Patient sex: M
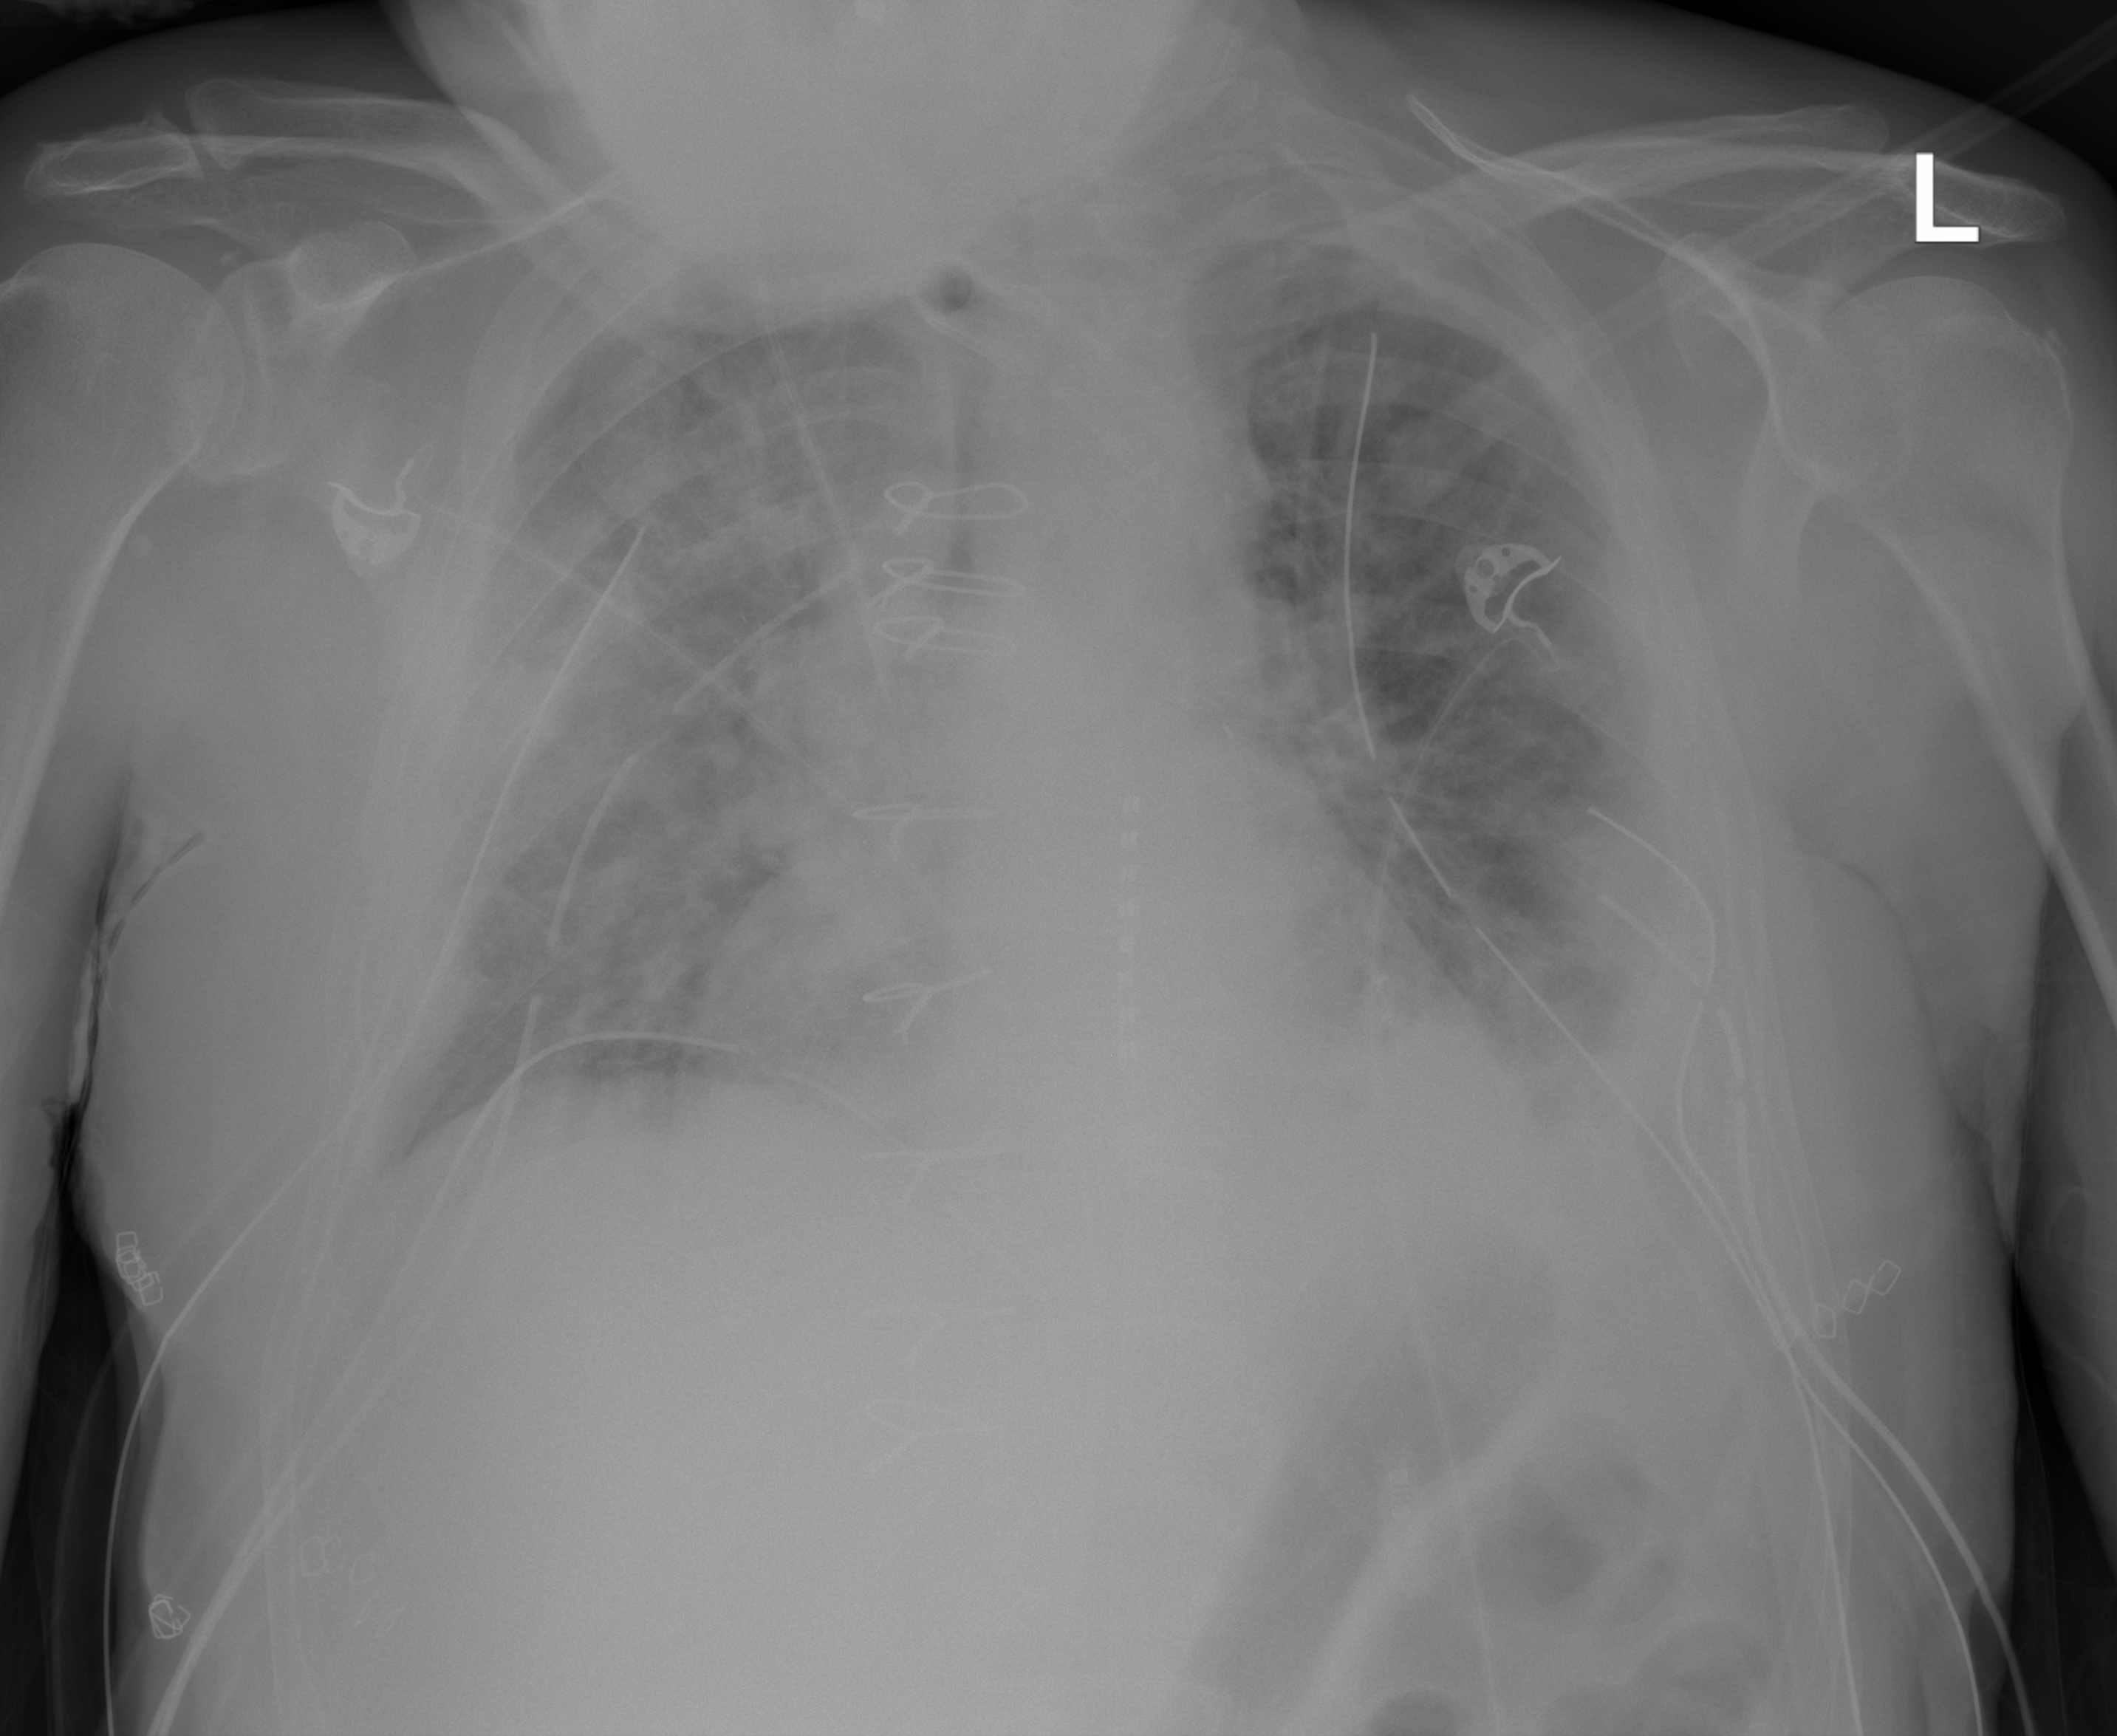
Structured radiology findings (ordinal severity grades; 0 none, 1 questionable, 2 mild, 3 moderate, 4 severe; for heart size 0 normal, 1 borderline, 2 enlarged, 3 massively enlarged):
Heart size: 0
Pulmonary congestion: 1
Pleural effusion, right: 0
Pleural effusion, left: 2
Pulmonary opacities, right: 1
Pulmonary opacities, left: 0
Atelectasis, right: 2
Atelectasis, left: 2